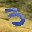
Label: 3